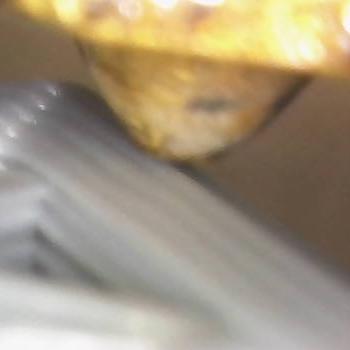
Flow rate: 54%